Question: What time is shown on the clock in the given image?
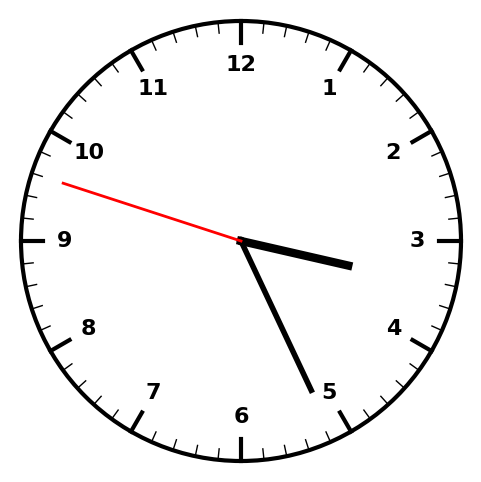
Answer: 03:25:48